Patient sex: M
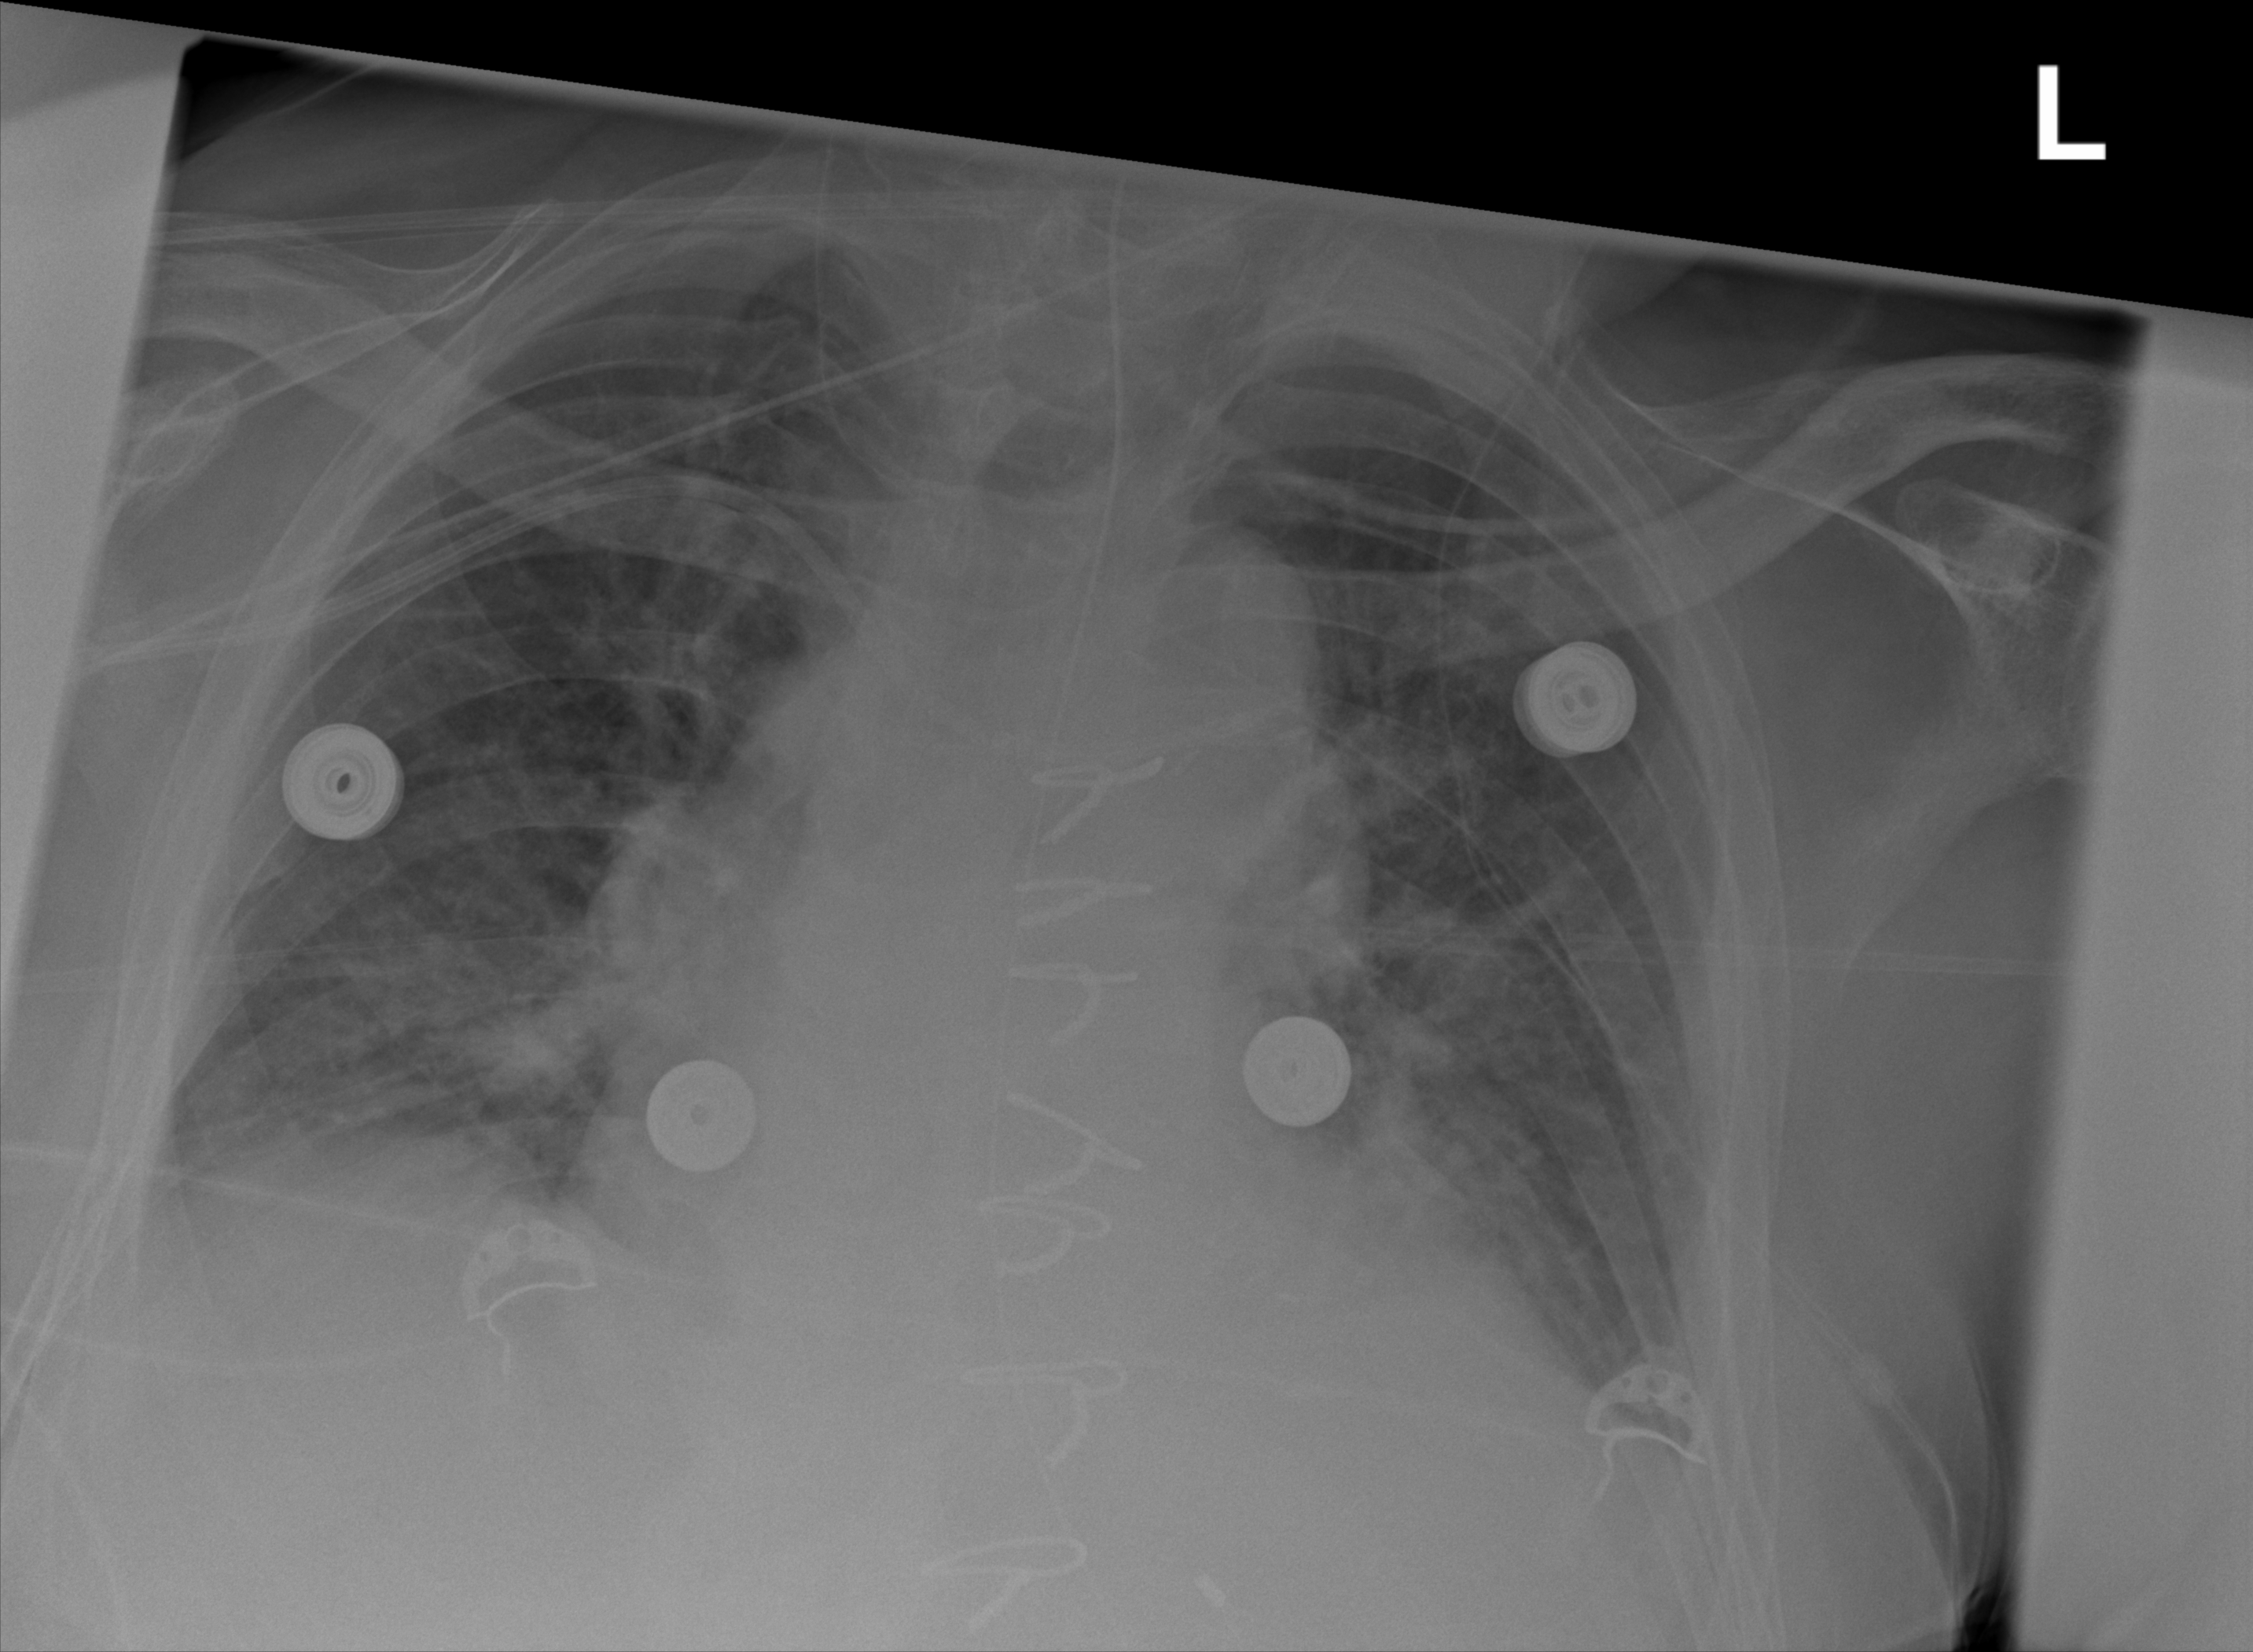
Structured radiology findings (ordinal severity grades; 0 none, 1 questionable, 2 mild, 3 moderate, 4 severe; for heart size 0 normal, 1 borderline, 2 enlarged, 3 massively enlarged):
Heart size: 2
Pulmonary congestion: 0
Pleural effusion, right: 2
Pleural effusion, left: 2
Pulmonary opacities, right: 0
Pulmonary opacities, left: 0
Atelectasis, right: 2
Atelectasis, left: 2